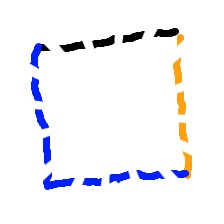
Shape: square